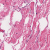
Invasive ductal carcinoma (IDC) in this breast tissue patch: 0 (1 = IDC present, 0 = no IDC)